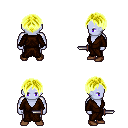
a pixel art fantasy rpg character, male body template, dark elf, purple skin, brown robe, white pants, gold parted hairstyle, brown shoes, dagger, four views (front, back, left, right), 2x2 character sprite sheet, small pixel art, hard edges, no anti-aliasing